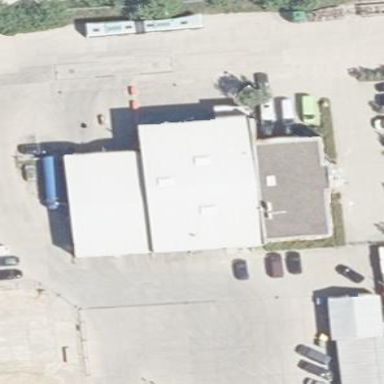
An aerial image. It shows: Building.